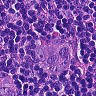
Metastatic tissue present: yes